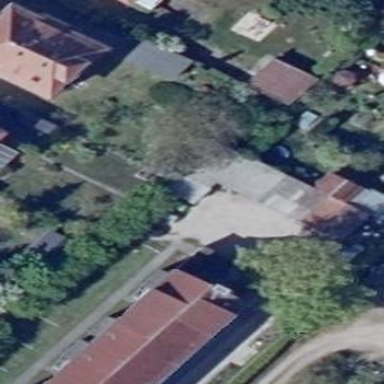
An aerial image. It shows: Group of garages.